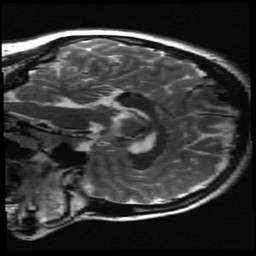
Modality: T2w
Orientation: sagittal
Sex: female
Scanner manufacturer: ge
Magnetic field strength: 3 T
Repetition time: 5 s
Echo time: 0.1012 s